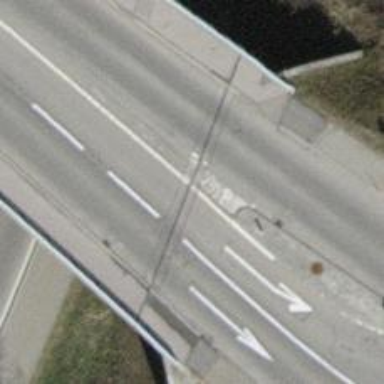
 featuring bridge. There is separate sidewalk along the road."